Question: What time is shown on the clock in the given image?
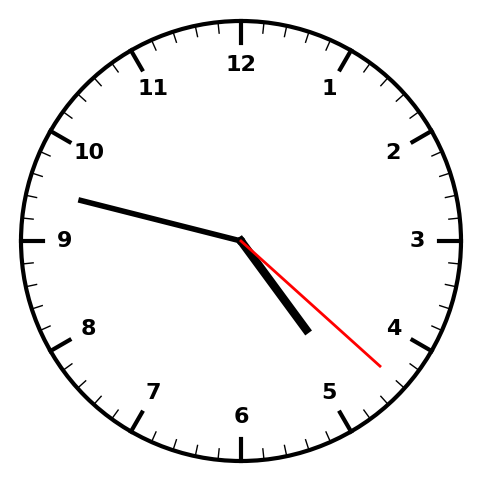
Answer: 04:47:22